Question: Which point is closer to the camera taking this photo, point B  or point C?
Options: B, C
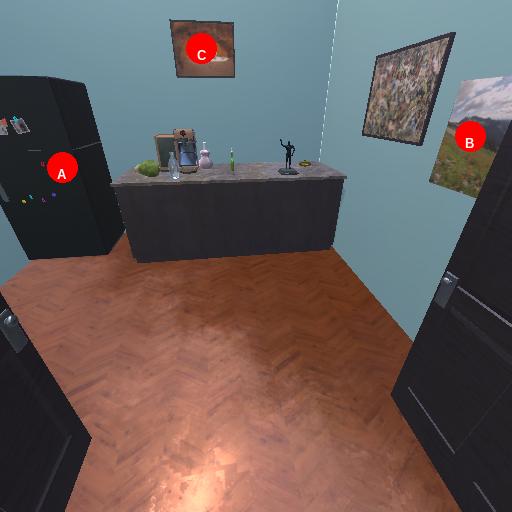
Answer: B